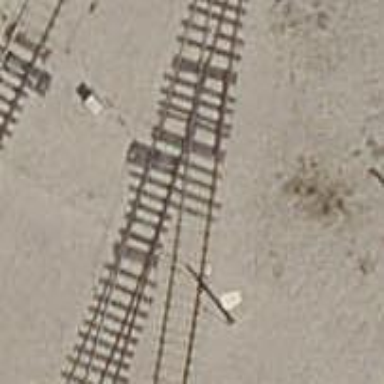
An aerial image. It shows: Railway switch.